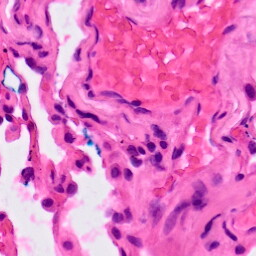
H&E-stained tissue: Lung